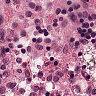
Metastatic tissue present: no